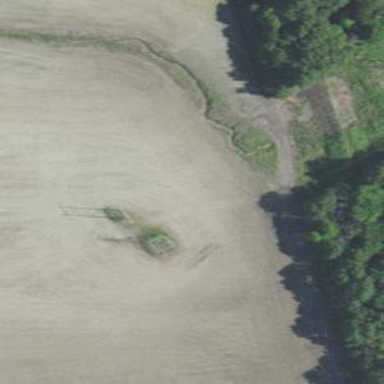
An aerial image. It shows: Power tower.